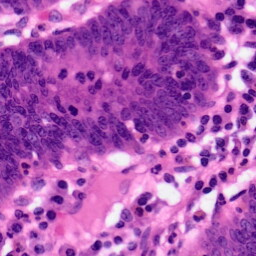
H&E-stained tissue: Pancreatic